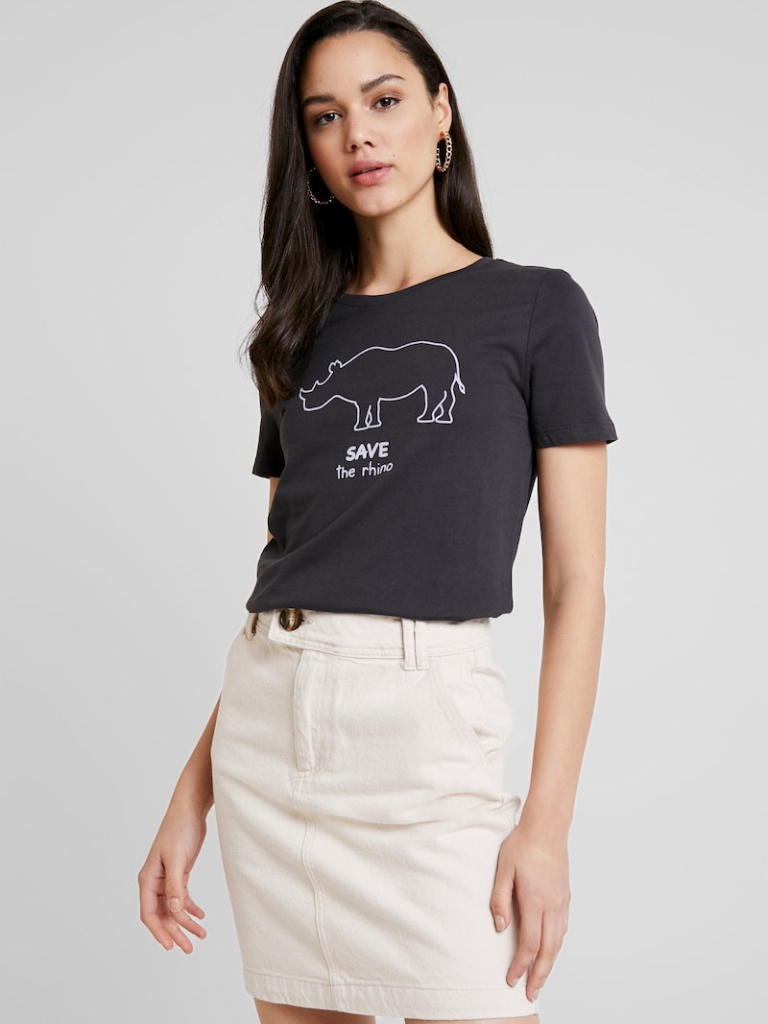
cotton tight short sleeve hip length French Tucked crew t-shirt